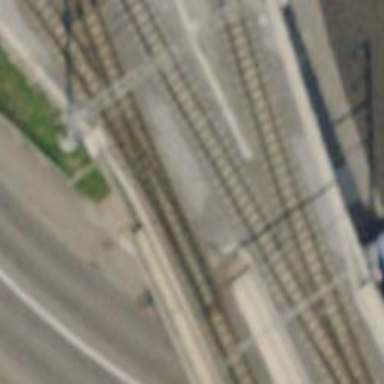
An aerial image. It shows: Narrow-gauge railway bridge with electrified tracks and single track passing over it.